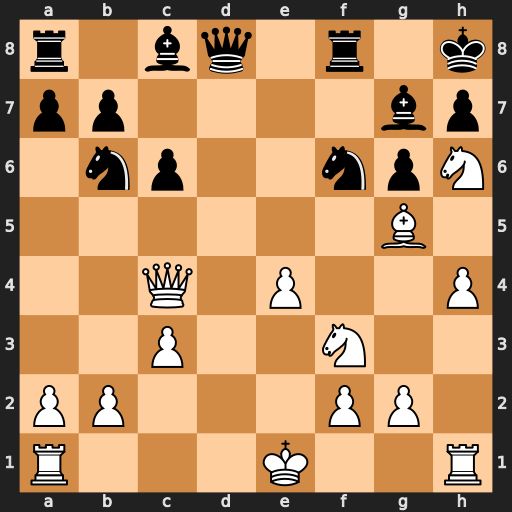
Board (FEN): r1bq1r1k/pp4bp/1np2npN/6B1/2Q1P2P/2P2N2/PP3PP1/R3K2R
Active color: w
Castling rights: KQ
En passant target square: -
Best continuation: Nf7+ Rxf7 Qxf7